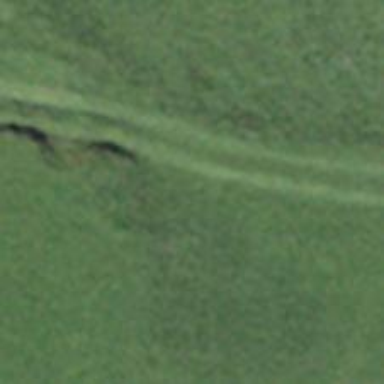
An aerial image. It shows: Grass track road with grade3 tracktype.